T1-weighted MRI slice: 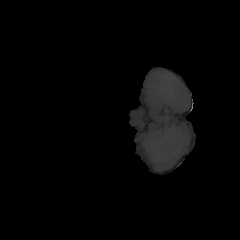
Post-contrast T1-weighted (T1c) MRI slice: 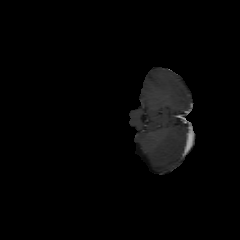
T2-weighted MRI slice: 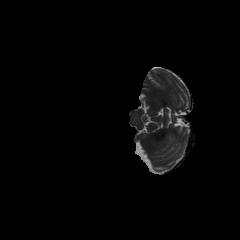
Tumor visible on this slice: no